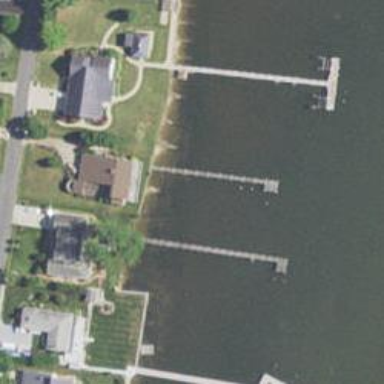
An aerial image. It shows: Man-made pier.